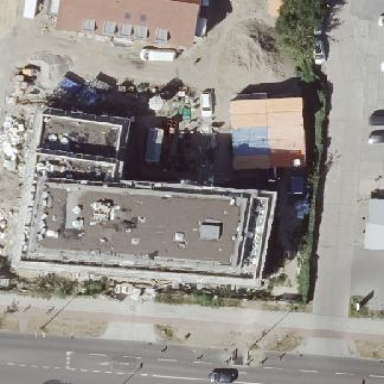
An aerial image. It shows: Part of building.